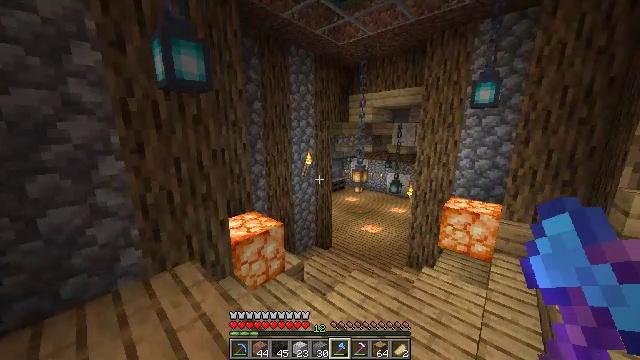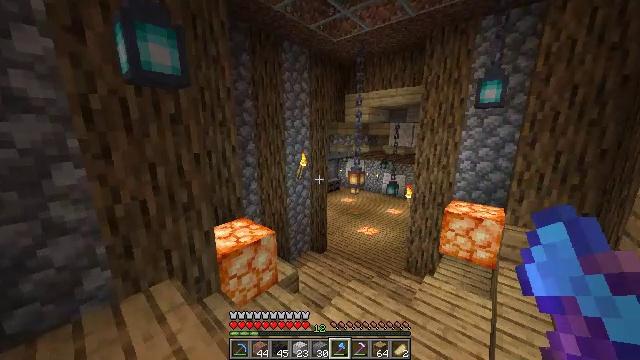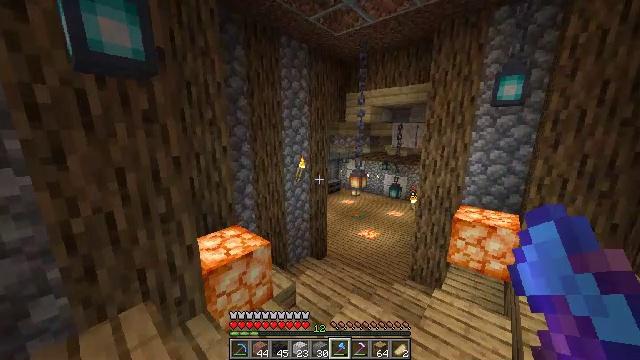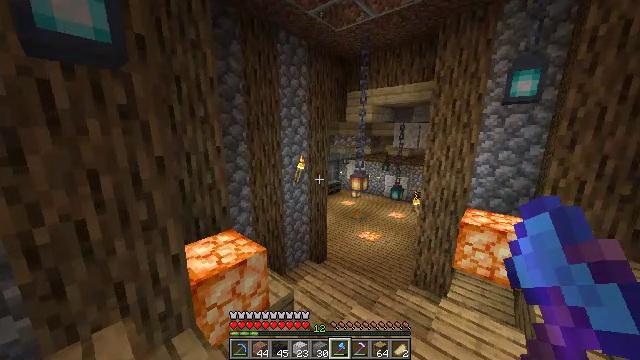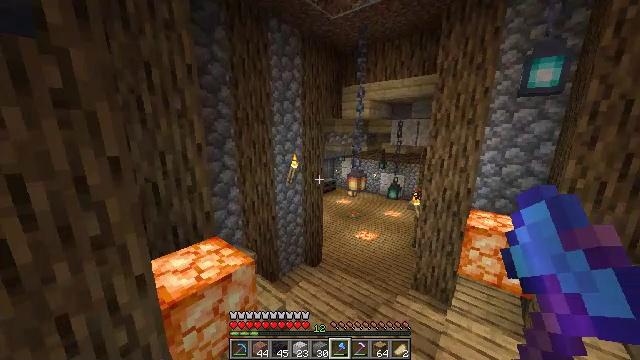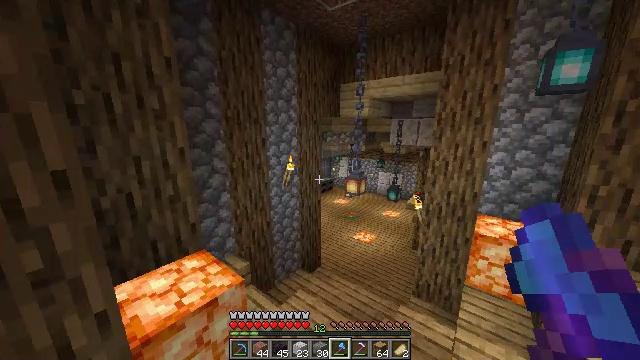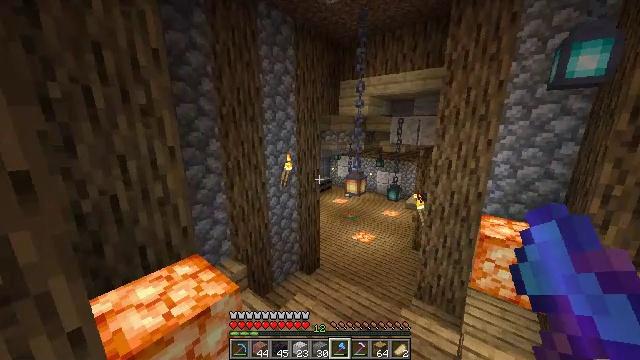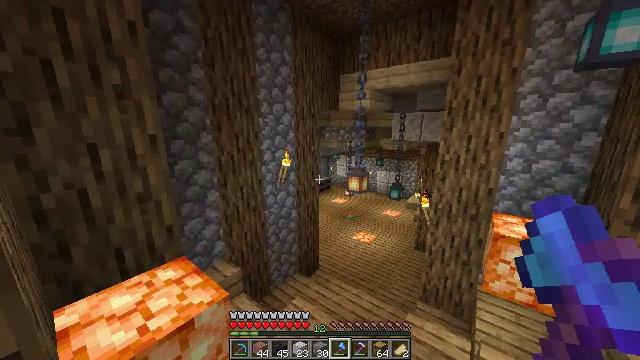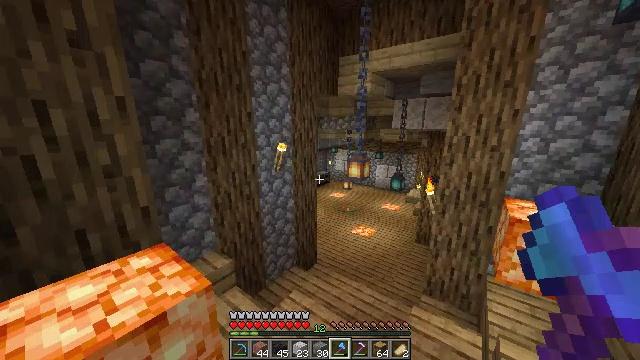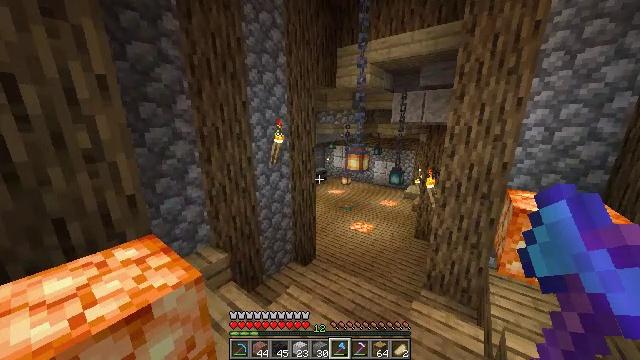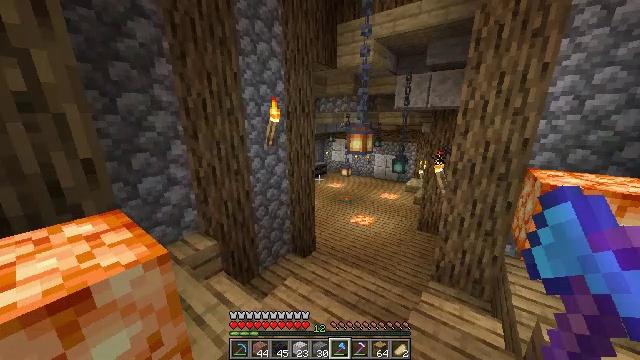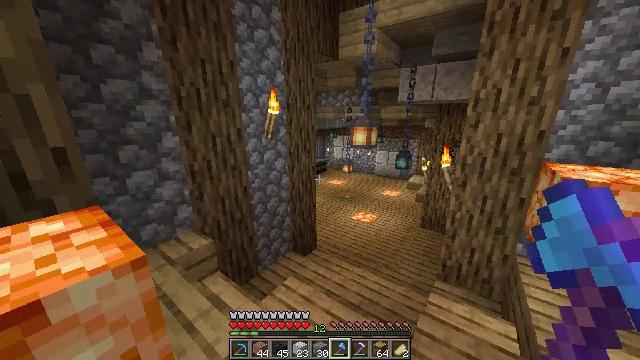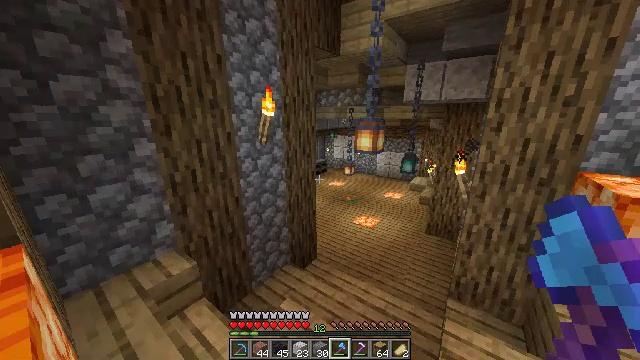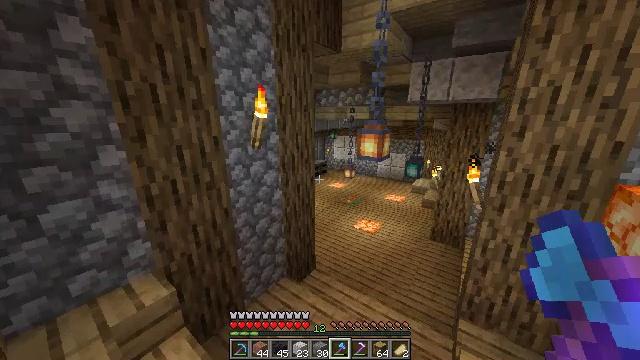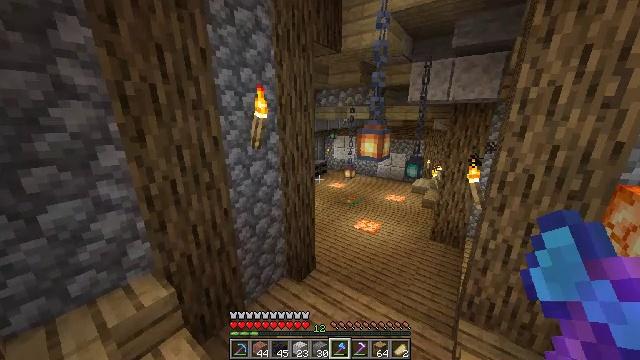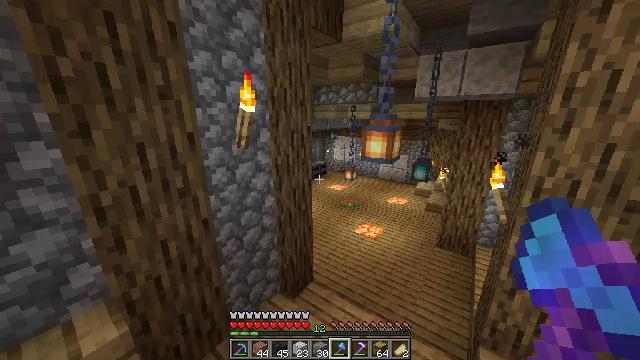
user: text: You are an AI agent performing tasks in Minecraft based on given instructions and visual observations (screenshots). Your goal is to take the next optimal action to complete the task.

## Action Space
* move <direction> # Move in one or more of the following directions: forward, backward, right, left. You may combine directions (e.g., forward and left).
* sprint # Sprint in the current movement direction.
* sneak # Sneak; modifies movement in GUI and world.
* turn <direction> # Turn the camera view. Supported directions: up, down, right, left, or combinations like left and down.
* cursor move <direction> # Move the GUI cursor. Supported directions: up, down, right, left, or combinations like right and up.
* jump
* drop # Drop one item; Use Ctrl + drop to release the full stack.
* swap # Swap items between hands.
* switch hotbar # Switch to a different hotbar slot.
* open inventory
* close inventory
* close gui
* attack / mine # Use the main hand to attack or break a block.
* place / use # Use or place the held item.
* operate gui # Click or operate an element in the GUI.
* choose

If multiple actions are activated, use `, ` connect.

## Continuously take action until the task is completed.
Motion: motion action
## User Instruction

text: Destroy the light blue bed to move it.
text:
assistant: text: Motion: move forward, turn right
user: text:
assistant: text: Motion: move forward
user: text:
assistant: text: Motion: move forward
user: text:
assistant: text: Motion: move forward, turn right
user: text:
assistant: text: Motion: move forward
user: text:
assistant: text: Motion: move forward
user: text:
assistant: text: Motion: move forward
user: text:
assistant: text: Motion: move forward
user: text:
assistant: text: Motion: move forward
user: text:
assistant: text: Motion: move forward
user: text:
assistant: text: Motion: move forward
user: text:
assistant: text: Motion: move forward
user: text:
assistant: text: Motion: move forward
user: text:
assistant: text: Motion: move forward
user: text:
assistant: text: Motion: move forward
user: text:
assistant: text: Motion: move forward
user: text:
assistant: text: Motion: move forward
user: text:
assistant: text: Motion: move forward
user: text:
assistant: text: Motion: move forward
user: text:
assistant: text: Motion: move forward
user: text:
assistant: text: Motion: move forward
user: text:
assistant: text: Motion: move forward
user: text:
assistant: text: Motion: move forward
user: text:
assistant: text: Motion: move forward
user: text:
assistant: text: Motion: move forward
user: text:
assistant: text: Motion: move forward and move right, turn left
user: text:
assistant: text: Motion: move forward and move right, turn left
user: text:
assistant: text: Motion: move forward and move right, turn left
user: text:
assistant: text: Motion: move forward and move right, turn left
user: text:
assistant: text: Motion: move forward and move right, turn left